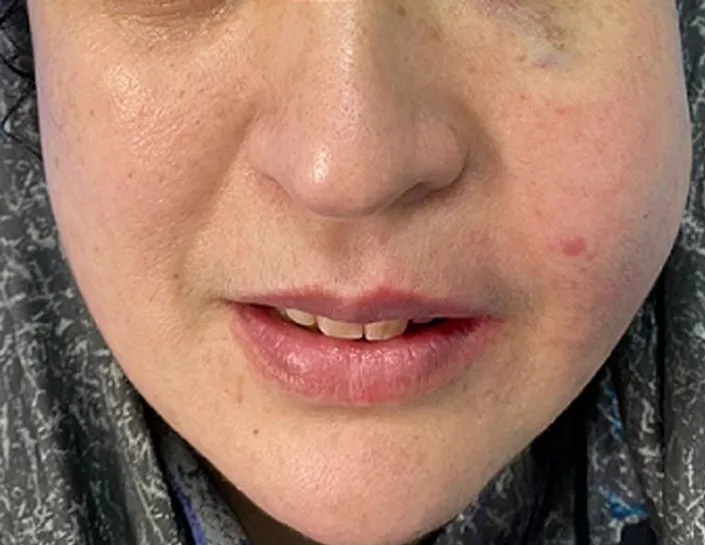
left maxillary swelling in Rosai-Dorfman case.
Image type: medical_photograph (skin_photograph)